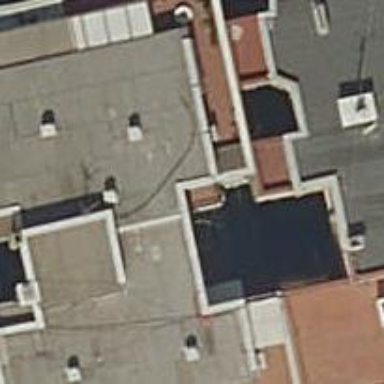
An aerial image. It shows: Image showing building with apartments.